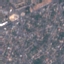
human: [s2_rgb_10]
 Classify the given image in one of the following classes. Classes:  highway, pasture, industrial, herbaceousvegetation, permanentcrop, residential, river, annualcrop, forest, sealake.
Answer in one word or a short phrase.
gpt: Residential